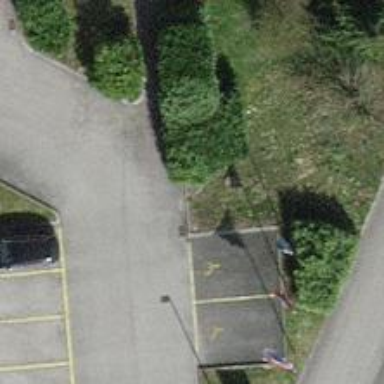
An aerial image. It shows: Parking aisle designated as service road.